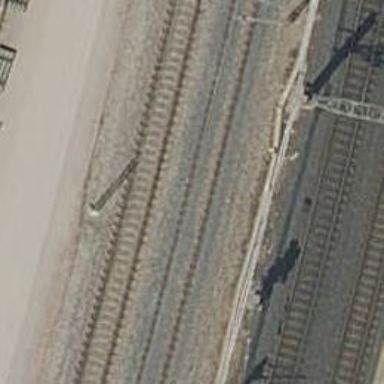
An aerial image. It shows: Railway track with contact lines for electrification.